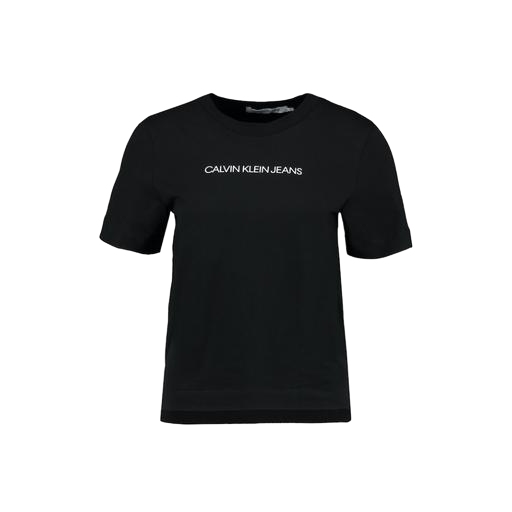
graphic tee, mid t-shirt, logo t-shirt, white background